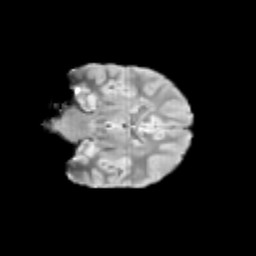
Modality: T2w
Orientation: coronal
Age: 13
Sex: female
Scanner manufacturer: siemens
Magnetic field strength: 3 T
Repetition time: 3.8 s
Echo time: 0.07 s